Question: My main menu will wrap to a new row instead of collapsing (it will collapse if I make the window even smaller, but i want to get rid of this graphic bug.)

This is my code in _Layout.cshtml
'''
<div class="navbar-wrapper">
<div class="navbar navbar-inverse navbar-fixed-top">
<div class="container">
<div class="navbar-header">
<button type="button" class="navbar-toggle" data-toggle="collapse" data-target="#nav-collapse">
<span class="sr-only">Toggle navigation</span>
<span class="icon-bar"></span>
<span class="icon-bar"></span>
<span class="icon-bar"></span>
</button>
<a class="navbar-brand" style="padding-right: 30px; padding-top: 5px;" href="/">
<img src="@Url.Content("~/content/images/static/logo_web_white.png")" class="hidden-xs" style="height: 70px;" />
<img src="@Url.Content("~/content/images/static/logo_mini.png")" class="visible-xs" style="height: 70px;" />
</a>
</div>
<div class="navbar-collapse collapse" id="nav-collapse">
<ul class="nav navbar-nav">
<li>@Html.ActionLink("New Paste", "Create", "Paste")</li>
<li>@Html.ActionLink("Archive", "archive", new { controller = "paste", page = 1 })</li>
<li>@Html.ActionLink("Trending", "trending", "paste")</li>
@if (Request.IsAuthenticated)
{
<li>@Html.ActionLink("My pastes", "archive", new { controller = "user", username = User.Identity.Name, page = 1 })</li>
}
<li>
<a href=" #" class="dropdown-toggle" data-toggle="dropdown">
About <b class="caret"></b>
</a>
<ul class="dropdown-menu">
<li>@Html.ActionLink("FAQ", "faq", "home")</li>
<li>@Html.ActionLink("API", "api", "home")</li>
<li>@Html.ActionLink("PRIVACY POLICY", "privacy", "home")</li>
<li>@Html.ActionLink("DMCA", "dmca", "home")</li>
<li>@Html.ActionLink("CONTACT US", "contact", "home")</li>
<li>@Html.ActionLink("ABOUT", "about", "home")</li>
</ul>
</li>
</ul>
@Html.Partial("_LoginPartial")
</div><!--/.navbar-collapse -->
</div>
</div>
</div>
'''
And my _LoginPartial
'''
@using Microsoft.AspNet.Identity
@if (Request.IsAuthenticated)
{
using (Html.BeginForm("LogOff", "Account", FormMethod.Post, new { id = "logoutForm", @class = "navbar-right", style = "display: inline-block;" }))
{
@Html.AntiForgeryToken()
<ul class="nav navbar-nav navbar-right">
<li>
<a href=" #" class="dropdown-toggle" data-toggle="dropdown">
Hello @User.Identity.GetUserName() <b class="caret"></b>
</a>
<ul class="dropdown-menu">
<li>@Html.ActionLink("Upload Image", "uploadimage", "user")</li>
</ul>
</li>
<li>
</li>
<li><a href="javascript:document.getElementById('logoutForm').submit()">Log off</a></li>
</ul>
}
}
else
{
<ul class="nav navbar-nav navbar-right">
<li>@Html.ActionLink("Register", "Register", "Account", routeValues: null, htmlAttributes: new { id = "registerLink" })</li>
<li>@Html.ActionLink("Log in", "Login", "Account", routeValues: null, htmlAttributes: new { id = "loginLink" })</li>
</ul>
}
'''
I have tried to move the @Html.Partial("_LoginPartial") but nothing helps. This is almost ouy of the box from the MVC5 template in Visual Studio.
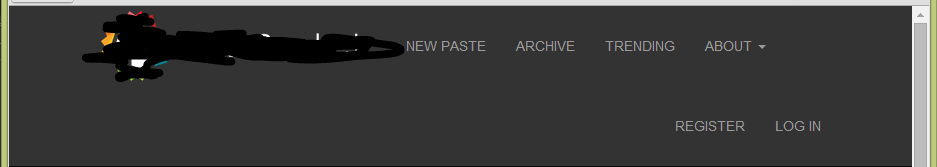
Answer: @AndyM, your comment lead me in the right direction.
I recreated the Bootstrap.css file through <URL> and increased the @screen-sm attribute to 1000px instead of 768px. This resolved the collapse problem.